Question: I've been trying to use plain using different options to get the data from a table of letters where my students marked one as answers for multiple choice questions, as seen below:

One of the best outputs was:
'''
EEEEEEEEEEEEEEEEEEEEEEEEE
DDDDDDDDDDDDDDDDDDDDDDDDD
CCCCCCCCCCCCCCCCCCCCCCCCC
BBBBBBBEBBBBBBBBBBBBBBBBB
AAAAAAAAAAAAAAAAAAAAAAAAA
6789012345678901234567890
2222333333333344444444445
EEEEE EEEE EE EEE EEEEEEE
DDDDDD DDD DDDDDDDDDDDD
CCCCCCCCCCCCCCCCCC CCCCC
B BEBE BB BBBBBBBBBBBBBBB
AA AAA AAAAA AAAAAAAA
1234567890123455789012345
OOOOOOOOO1111111111222222
'''
I know I can parse that .txt and have a better result, but it missed a lot of information and got the letters from some of the painted blocks.
I wanted to know what can I do to get better result for this case.
I would also like to have a table with the painted blocks appearing as a different character, for example, for the first and second lines of the image:
'''
01 A B C - E 26 A B C D E
02 A - C D E 27 A B C D E
'''
If you guys have some similar experience, any information will be appreciated!
Thanks in advance!
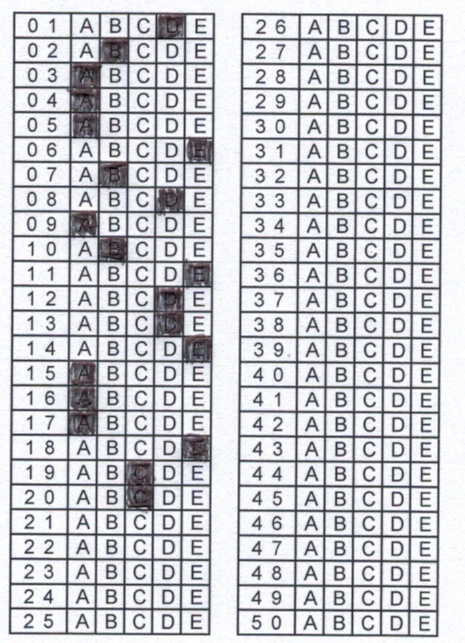
Answer: First, I suggest you preprocess your image, for example making the dark parts darker, blur it a little. Feel free to experiment until Tesseract stops seeing letters in the filled-in squares.
Second, you have two options:
- One, you can enable hOCR output and try to parse the layout of the scanned letters yourself. hOCR is a subset of HTML and it contains coordinates of all recognized words. Try figuring out where the rows and columns are.- Alternatively, try making Tesseract recognise the layout properly, not rotated 90deg.
Anyway, this is what I did:
1. I ran the image through ImageMagick:
'$ convert CDZjN.png -deskew 40% -contrast-stretch 7%x10% -filter lanczos -resize 250% ooo.png'
2. I created a config file 't.conf' for Tesseract, disabling vertical text detection and English dictionary:
'textord_tabfind_vertical_text 0 load_system_dawg 0 load_freq_dawg 0 load_punc_dawg 0 load_number_dawg 0 load_unambig_dawg 0 load_bigram_dawg 0 load_fixed_length_dawgs 0'
3. I simply ran it:
'$ tesseract ooo.png ooo t.conf ; cat ooo.txt Tesseract Open Source OCR Engine v3.02 with Leptonica 01ABC-E 26ABCDE 02A CDE 27ABCDE o3 BCDE 28ABCDE o4 BCDE 29ABCDE o5 BCDE 30ABCDE 06ABCD. 31ABCDE 07A-CDE 32ABCDE 08ABC.E 33ABCDE o9 BCDE 34ABCDE 10A CDE 35ABCDE 11ABCD 36ABCDE 12ABC E 37ABCDE 13ABC E 38ABCDE 14ABCD 39ABCDE 15 BCDE 40ABCDE 1s BCDE 41ABCDE 17 BCDE 42ABCDE 18ABCD_ 43ABCDE 19AB DE 44ABCDE 20AB DE 45ABCDE 21ABCDE 46ABCDE 22ABCDE 47ABCDE 23ABCDE 48ABCDE 24ABCDE 49ABCDE 25ABCDE 50ABCDE'
Not perfect, but passable.